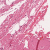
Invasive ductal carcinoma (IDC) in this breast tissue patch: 0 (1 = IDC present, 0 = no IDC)